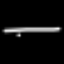
Label: line